Question: I want to read all SMS from inbox and show these sms in the list view.
Problems I am facing are:
1) I am getting List "msgList" as blank, Also the List "labeles" [from method getSms()] as blank. I have 2 sms in inbox.
2)It never prints hhhhhhh+labeles in for loop.
Can anybody suggest me changes in following code so that i can read inbox sms and list them into listView ? exactly where i gone wrong ?
I have written following code :
'''
package com.example.myapp;
import java.util.ArrayList;
import java.util.List;
import android.net.Uri;
import android.os.Bundle;
import android.app.Activity;
import android.database.Cursor;
import android.view.Menu;
import android.widget.ArrayAdapter;
import android.widget.ListView;
import android.widget.TextView;
public class ViewTask extends Activity {
TextView tv_view_task;
ListView lv_view_task;
static String sms = "";
@Override
public void onCreate(Bundle savedInstanceState) {
super.onCreate(savedInstanceState);
setContentView(R.layout.activity_view_task);
tv_view_task=(TextView) findViewById(R.id.tv_view_task);
lv_view_task=(ListView) findViewById(R.id.lv_view_task);
List<String> msgList = getSms();
final ArrayAdapter<String> adapter = new ArrayAdapter<String>(getApplicationContext(),android.R.layout.simple_list_item_1, msgList);
lv_view_task.setAdapter(adapter);
}
public List<String> getSms()
{
List<String> labeles = new ArrayList<String>();
Uri uri = Uri.parse("content://sms/inbox");
Cursor c= getContentResolver().query(uri, null, null ,null,null);
// Read the sms data and store it in the list
if(c.moveToFirst()) {
for(int i=0; i < c.getCount(); i++) {
sms += "From :" + c.getString(2) + " : " + c.getString(11)+"
";
labeles.add(sms);
System.out.println("hhhhhh"+labeles);
c.moveToNext();
}
}
c.close();
System.out.println("aaaaaaa"+labeles);
return labeles;
}
@Override
public boolean onCreateOptionsMenu(Menu menu) {
getMenuInflater().inflate(R.menu.activity_view_task, menu);
return true;
}
}
'''
Here is my activity_view_task.xml:
'''
<RelativeLayout xmlns:android="http://schemas.android.com/apk/res/android"
xmlns:tools="http://schemas.android.com/tools"
android:layout_width="match_parent"
android:layout_height="match_parent" >
<TextView
android:id="@+id/tv_tasks"
android:layout_width="wrap_content"
android:layout_height="wrap_content"
android:layout_alignParentTop="true"
android:layout_centerHorizontal="true"
android:text="Tasks"
android:textAppearance="?android:attr/textAppearanceLarge" />
<ListView
android:id="@+id/lv_view_task"
android:layout_width="match_parent"
android:layout_height="wrap_content"
android:layout_below="@+id/tv_tasks"
android:layout_centerHorizontal="true" >
</ListView>
'''
Manifest.xml
'''
<manifest xmlns:android="http://schemas.android.com/apk/res/android"
package="com.example.myapp"
android:versionCode="1"
android:versionName="1.0" >
<uses-sdk
android:minSdkVersion="8"
android:targetSdkVersion="15" />
<uses-permission android:name="android.permission.SEND_SMS" />
<uses-permission android:name="android.permission.READ_PHONE_STATE" />
<uses-permission android:name="android.permission.READ_SMS"/>
<application
android:icon="@drawable/ic_launcher"
android:label="@string/app_name"
android:theme="@style/AppTheme" >
<activity
android:name=".MainActivity"
android:label="@string/title_activity_main" >
<intent-filter>
<action android:name="android.intent.action.MAIN" />
<category android:name="android.intent.category.LAUNCHER" />
</intent-filter>
</activity>
<activity
android:name=".DisplayMsg"
android:label="@string/title_activity_display_msg" >
<intent-filter>
<action android:name="android.intent.action.MAIN" />
</intent-filter>
</activity>
<activity
android:name=".FormActivity"
android:label="@string/title_activity_form" >
<intent-filter>
<action android:name="android.intent.action.MAIN" />
</intent-filter>
</activity>
<activity
android:name=".DetailsActivity"
android:label="@string/title_activity_details" >
<intent-filter>
<action android:name="android.intent.action.MAIN" />
</intent-filter>
</activity>
<activity
android:name=".MainPageActivity"
android:label="@string/title_activity_main_page" >
<intent-filter>
<action android:name="android.intent.action.MAIN" />
<category android:name="android.intent.category.LAUNCHER" />
</intent-filter>
</activity>
<activity
android:name=".ViewTaskActivity"
android:label="@string/title_activity_view_task" >
<intent-filter>
<action android:name="android.intent.action.MAIN" />
</intent-filter>
</activity>
<activity
android:name=".ViewTask"
android:label="@string/title_activity_view_task" >
<intent-filter>
<action android:name="android.intent.action.MAIN" />
<category android:name="android.intent.category.LAUNCHER" />
</intent-filter>
</activity>
</application> </manifest>
'''

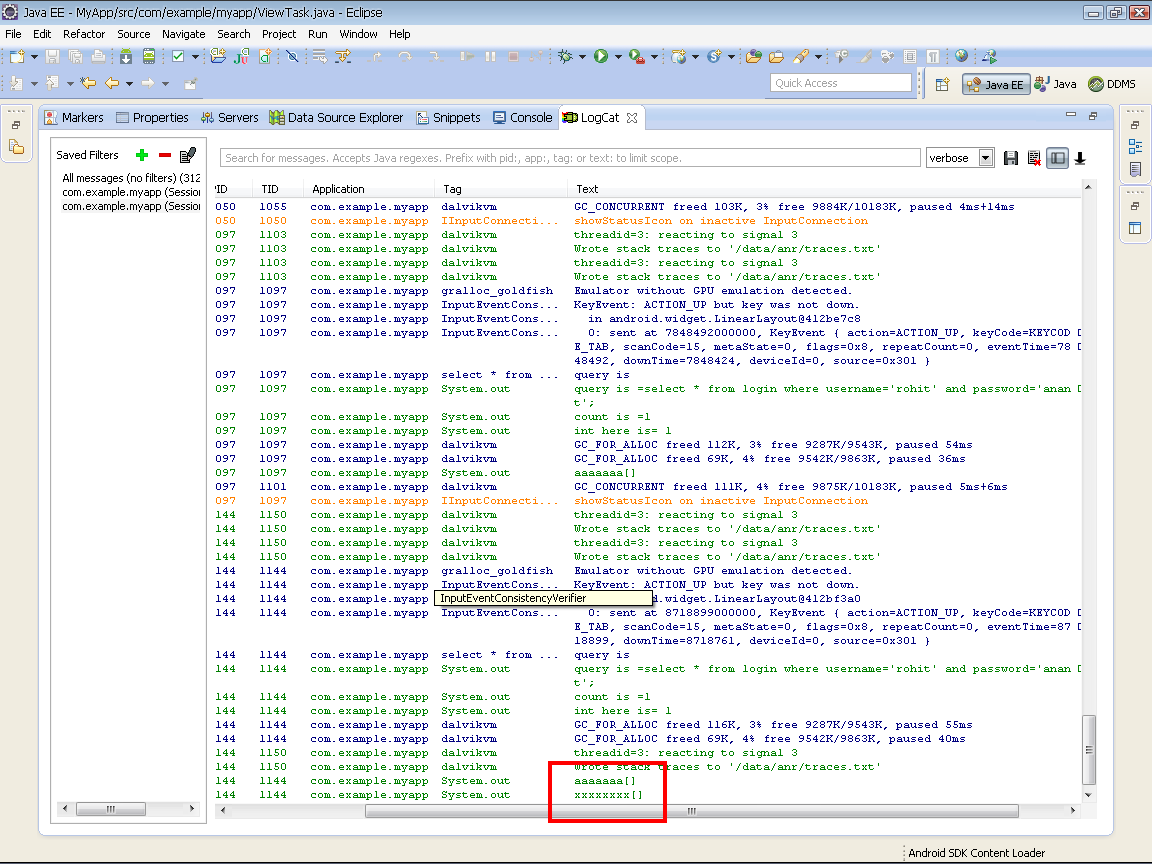
Answer: Try this method..
'''
public List<String> getSms() {
List<String> labeles = new ArrayList<String>();
Uri uri = Uri.parse("content://sms/inbox");
Cursor c = getContentResolver().query(uri, null, null, null, null);
String sms = null;
// Read the sms data and store it in the list
if (c.moveToFirst()) {
do {
String body = c.getString(c.getColumnIndex("body"));
String address = c.getString(c.getColumnIndex("address"));
sms = "From : " + address + " : " + body;
labeles.add(sms);
} while (c.moveToNext());
}
c.close();
// System.out.println("aaaaaaa" + labeles);
return labeles;
}
'''
:Dont forgot to add the permission..
'''
<uses-permission android:name="android.permission.READ_SMS"/>
'''